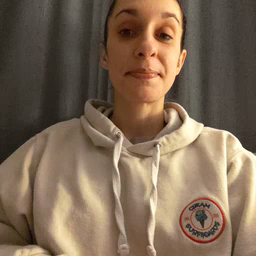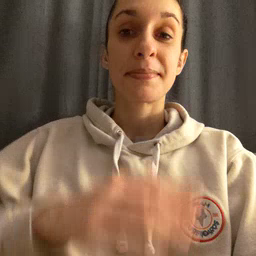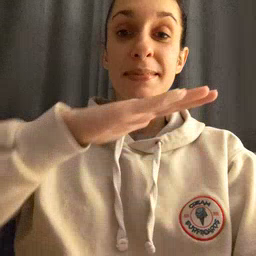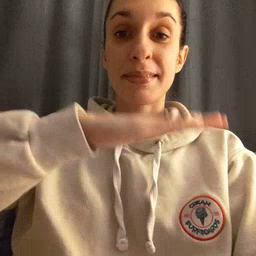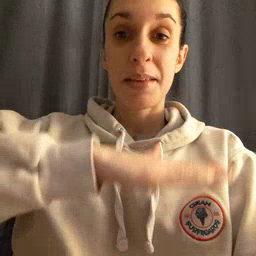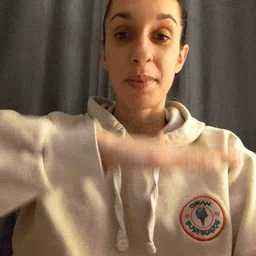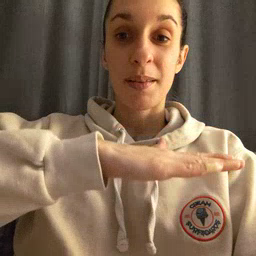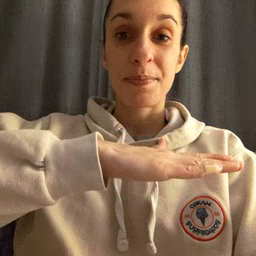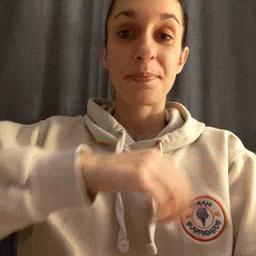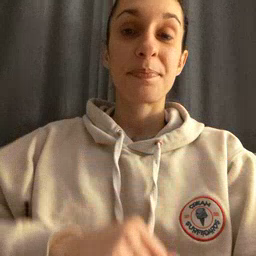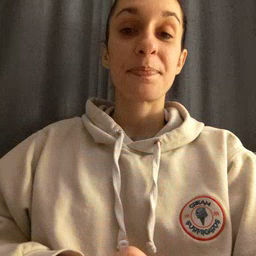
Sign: table